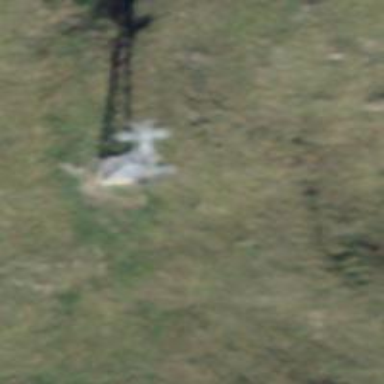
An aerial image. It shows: Pylon used for aerialway.